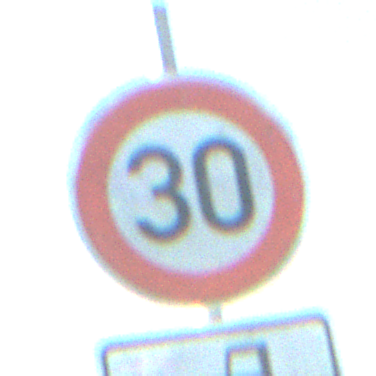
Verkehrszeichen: Geschwindigkeit30
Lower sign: HinweisDurchSinnbild17
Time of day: MorningAfternoon
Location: Outdoor (Nature)
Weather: Clear
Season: NotSpecified
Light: Natural